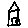
Label: house